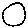
Label: moon